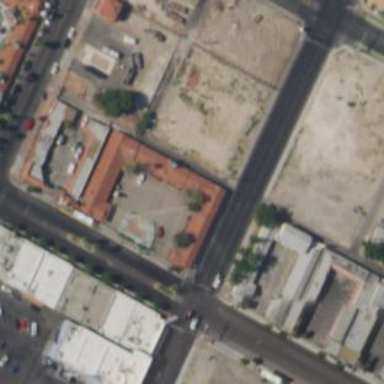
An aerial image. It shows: Building that is motel.